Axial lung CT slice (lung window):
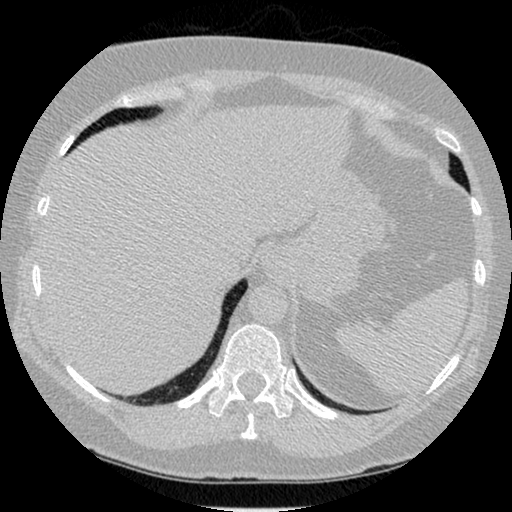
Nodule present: no